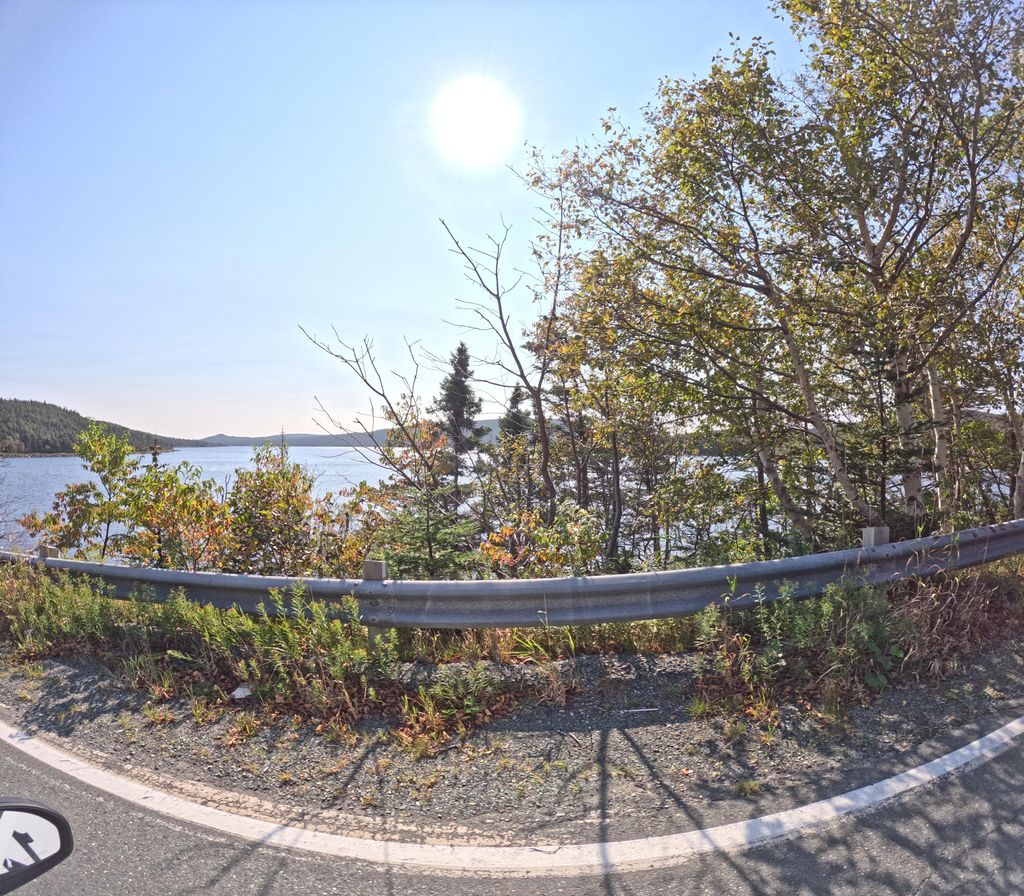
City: st_johns